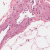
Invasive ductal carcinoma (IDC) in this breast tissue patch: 0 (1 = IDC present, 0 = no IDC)